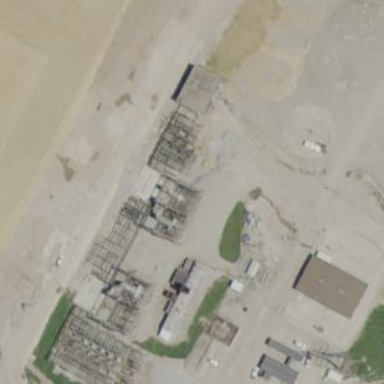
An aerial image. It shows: Power substation.